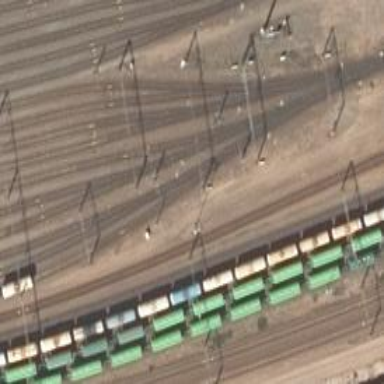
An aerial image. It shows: Rail yard with electrified contact lines for the railway.